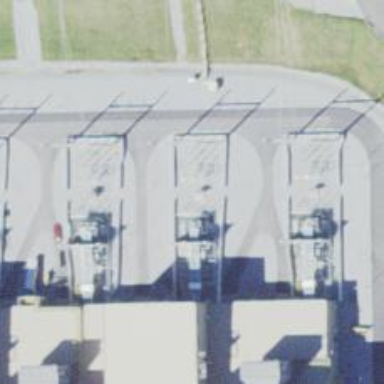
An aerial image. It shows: Switch for power supply.